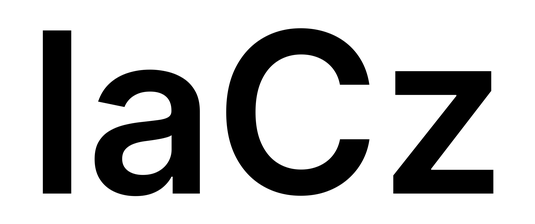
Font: Inter_SemiBold